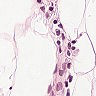
Metastatic tissue present: no